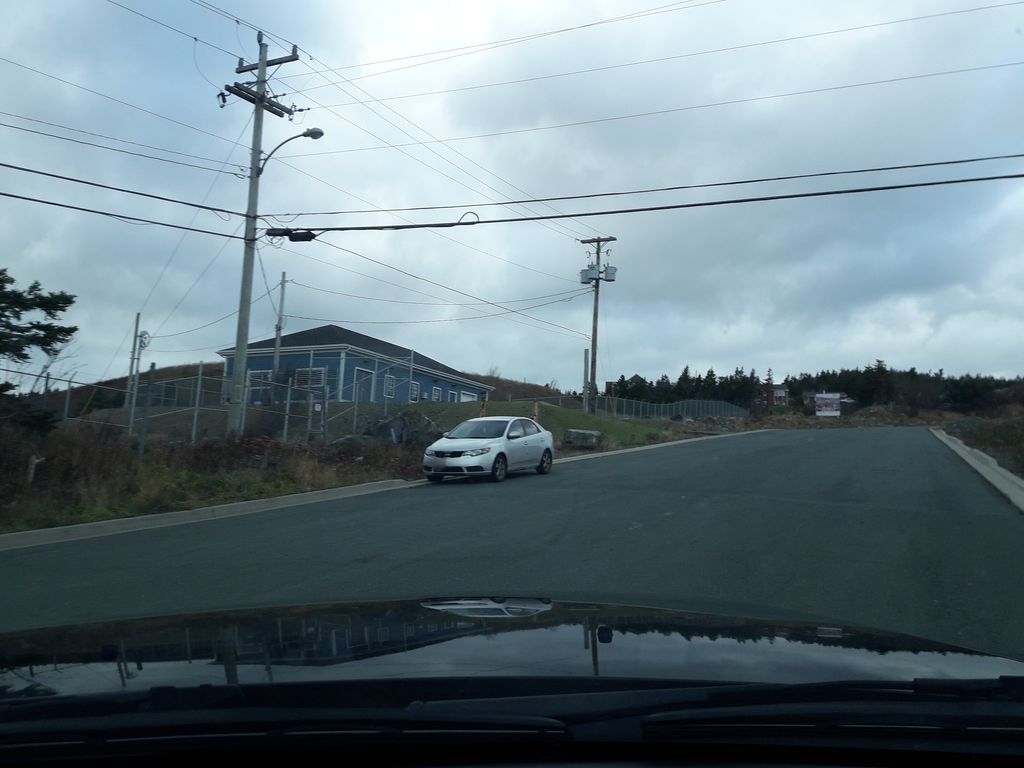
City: st_johns